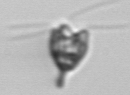
Label: Pyramimonas_longicauda